Interaction volume radius: 10 \u00c5
Interaction volume height: 30 \u00c5
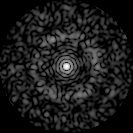
Disorder parameter: 0.8386